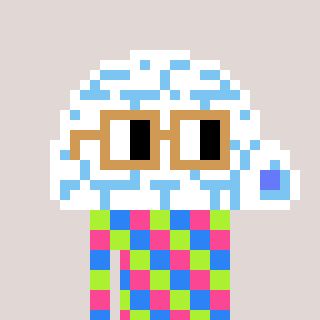
a pixel art character with square brown glasses, a igloo-shaped head and a bege-colored body on a warm background